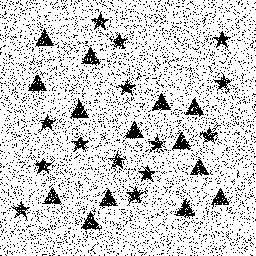
Squares: 0
Triangles: 14
Stars: 14
Total shapes: 28